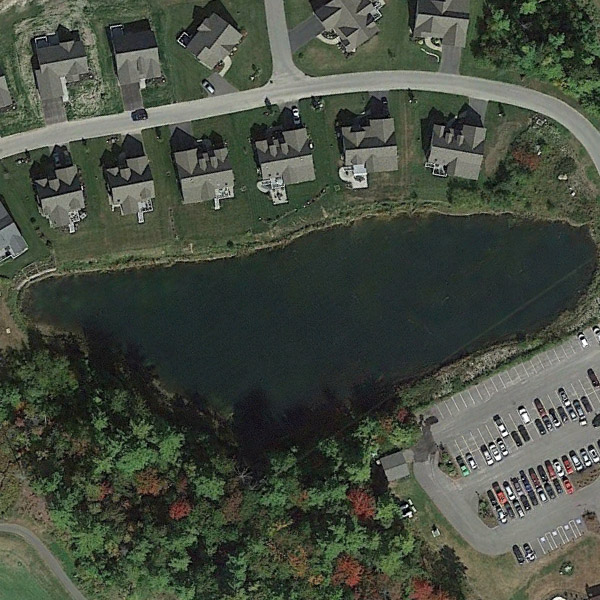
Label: Pond